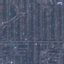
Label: Residential